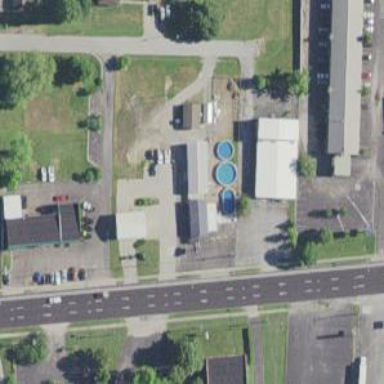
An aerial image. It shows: Swimming pool shop.